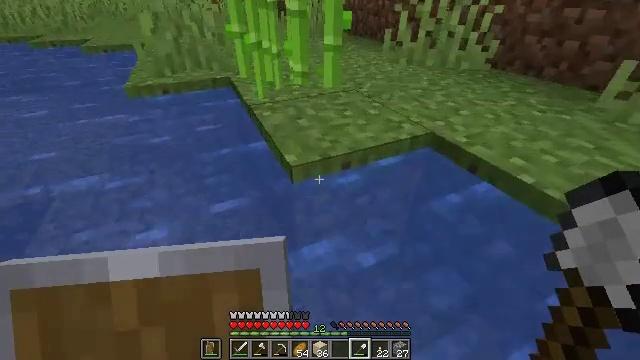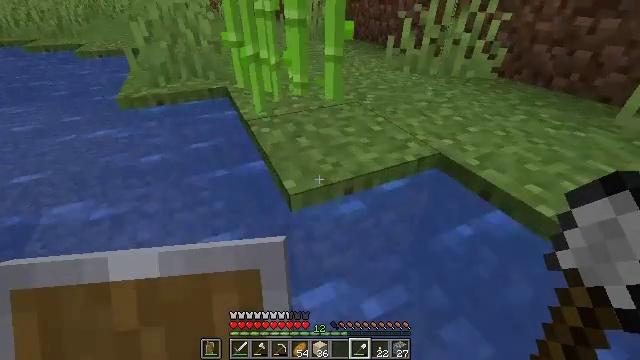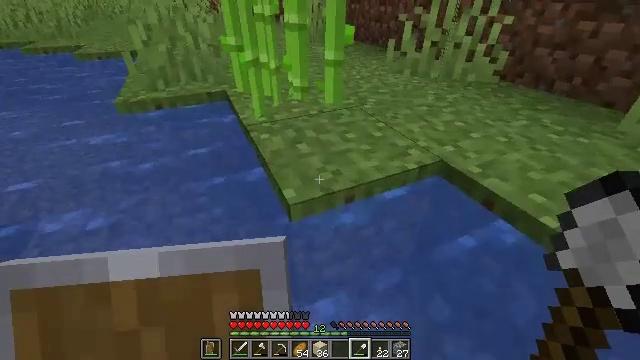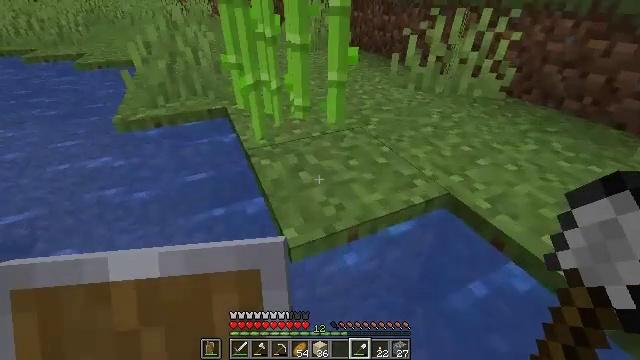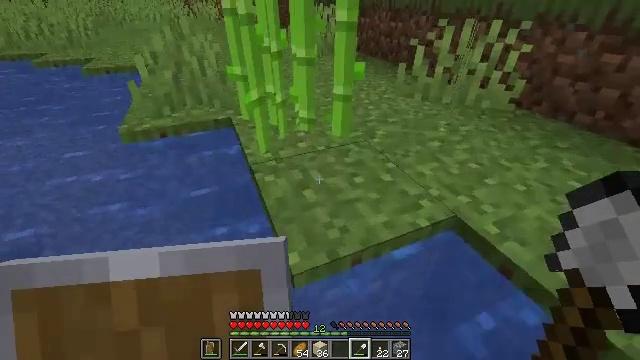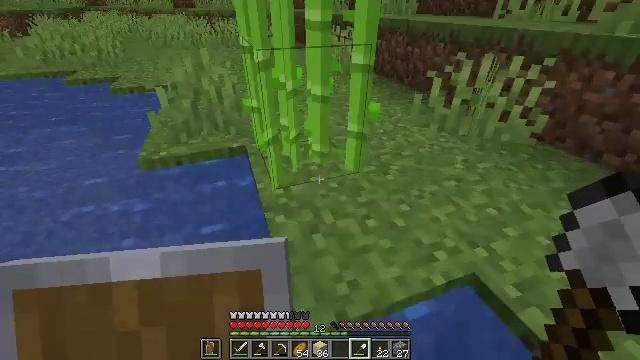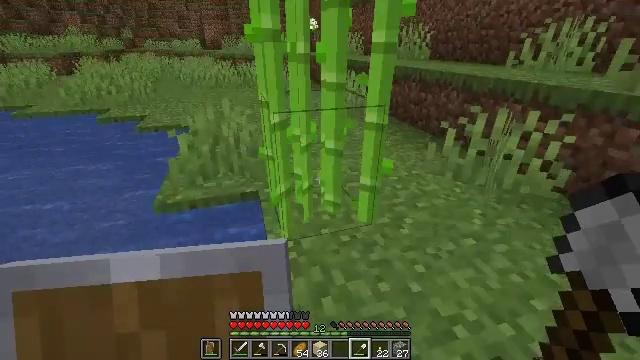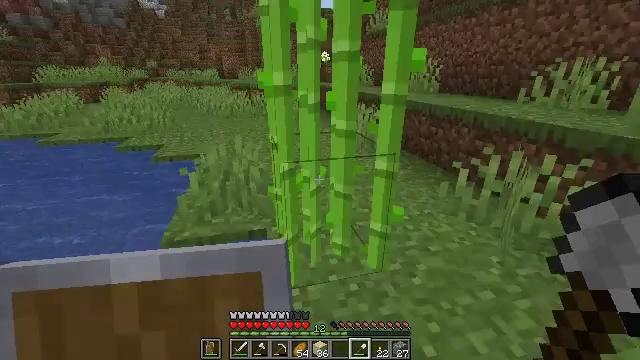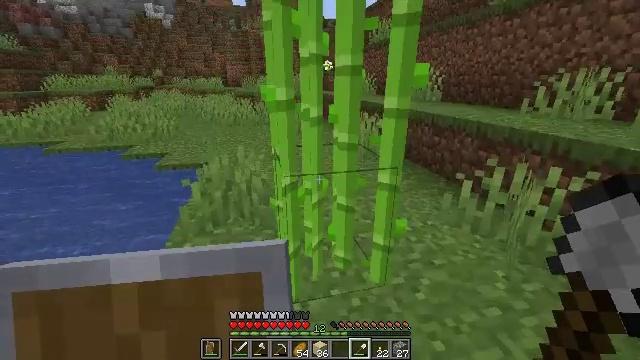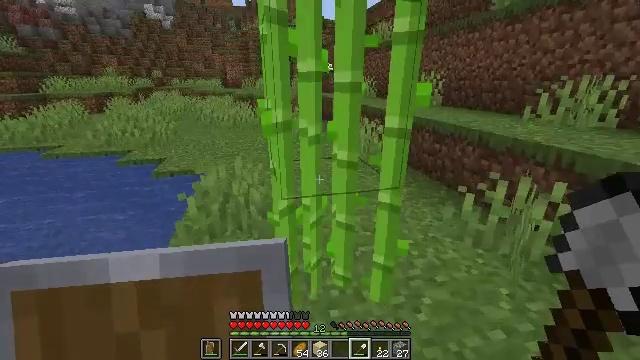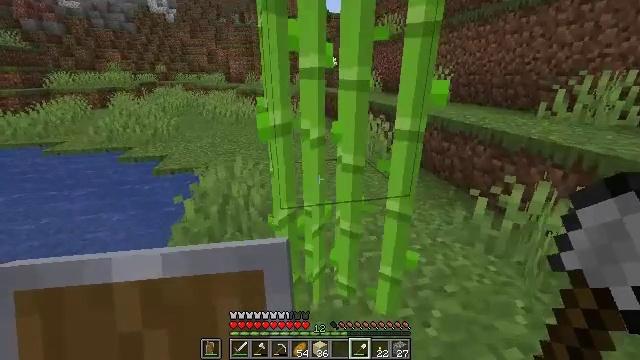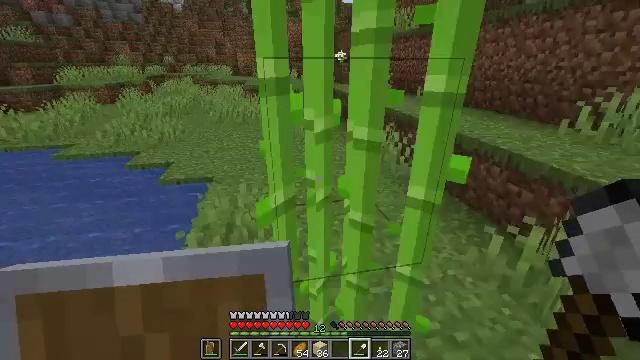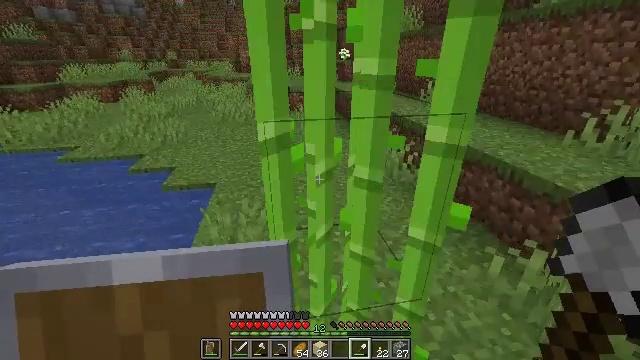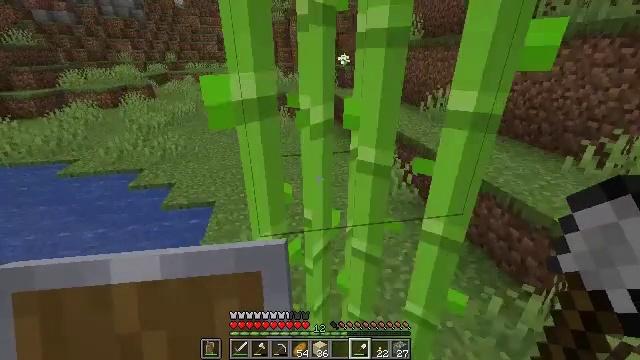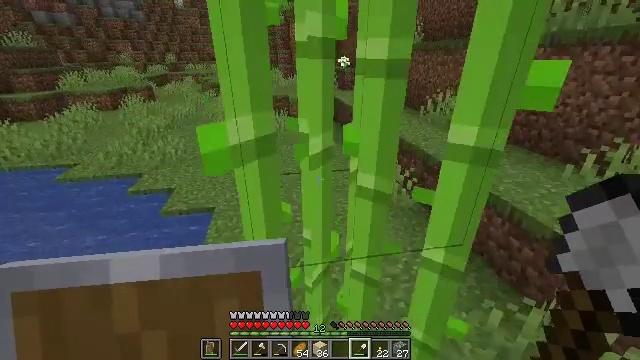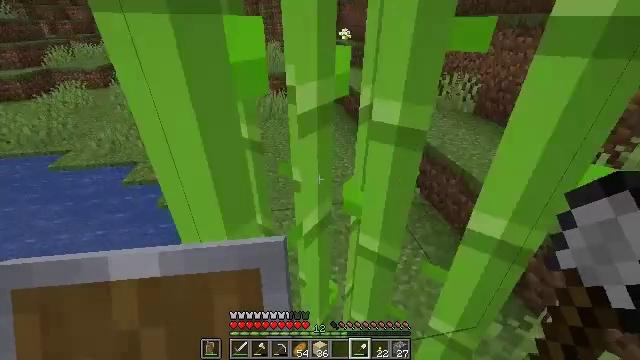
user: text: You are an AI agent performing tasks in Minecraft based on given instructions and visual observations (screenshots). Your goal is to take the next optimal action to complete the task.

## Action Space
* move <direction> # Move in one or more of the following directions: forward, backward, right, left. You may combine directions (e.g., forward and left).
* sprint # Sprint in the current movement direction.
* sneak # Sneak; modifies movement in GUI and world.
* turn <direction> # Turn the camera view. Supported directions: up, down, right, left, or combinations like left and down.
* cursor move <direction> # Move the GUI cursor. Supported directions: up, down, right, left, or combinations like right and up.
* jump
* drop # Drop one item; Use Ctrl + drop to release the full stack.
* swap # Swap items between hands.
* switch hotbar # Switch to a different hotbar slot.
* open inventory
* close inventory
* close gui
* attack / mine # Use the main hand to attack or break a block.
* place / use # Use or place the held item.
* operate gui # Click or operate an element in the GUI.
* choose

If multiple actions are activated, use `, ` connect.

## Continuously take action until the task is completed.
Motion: motion action
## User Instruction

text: Collect sugar cane near water sources.
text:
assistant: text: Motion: move forward, jump
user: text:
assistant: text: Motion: move forward, jump
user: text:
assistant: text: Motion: move forward, jump
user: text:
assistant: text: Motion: move forward, turn left, jump
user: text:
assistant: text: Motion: move forward, turn left and up, jump
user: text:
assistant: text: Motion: move forward, turn left and up, jump
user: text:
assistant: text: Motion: move forward, turn left and up, jump
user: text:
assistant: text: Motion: move forward, turn up, jump
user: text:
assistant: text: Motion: move forward, jump
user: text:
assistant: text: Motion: move forward, turn down, jump
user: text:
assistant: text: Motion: move forward, turn left and down, jump
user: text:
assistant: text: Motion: move forward, turn down, jump
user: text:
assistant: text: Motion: move forward
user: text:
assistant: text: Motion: move forward
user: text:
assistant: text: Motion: move forward, turn down
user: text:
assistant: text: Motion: move forward, turn right and down
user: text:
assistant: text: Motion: turn right and down, attack / mine
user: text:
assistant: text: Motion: turn right and down, attack / mine
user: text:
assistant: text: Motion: attack / mine
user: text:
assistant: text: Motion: no_op
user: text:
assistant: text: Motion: turn right and down
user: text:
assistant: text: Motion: turn right and down
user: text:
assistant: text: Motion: no_op
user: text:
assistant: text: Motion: no_op
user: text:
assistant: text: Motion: no_op
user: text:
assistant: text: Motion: turn right and up
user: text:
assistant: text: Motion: turn right
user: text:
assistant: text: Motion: turn right and down
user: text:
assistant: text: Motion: turn right and down
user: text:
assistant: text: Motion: turn right and down